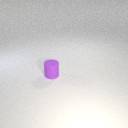
small purple rubber cylinder